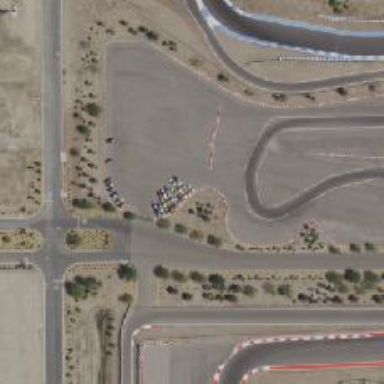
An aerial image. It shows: Karting raceway.